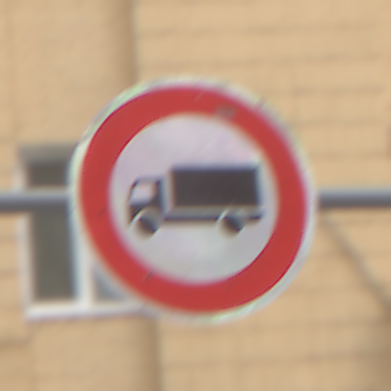
Verkehrszeichen: VerbotFuerKraftfahrzeugeUeberDreiKommaFuenfTonnen
Umgebung: Outdoor, Urban
Tageszeit: MorningAfternoon
Wetter: Overcast
Licht: Natural
Jahreszeit: NotSpecified
Kontrast: LowContrast